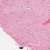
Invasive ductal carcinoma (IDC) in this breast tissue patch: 0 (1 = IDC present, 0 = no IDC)